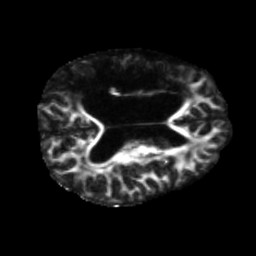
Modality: FA
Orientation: axial
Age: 46
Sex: male
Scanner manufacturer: siemens
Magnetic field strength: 3 T
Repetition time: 5.47 s
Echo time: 0.0854 s